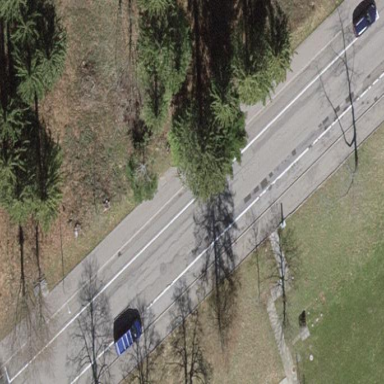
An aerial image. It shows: Parking lane with asphalt surface.